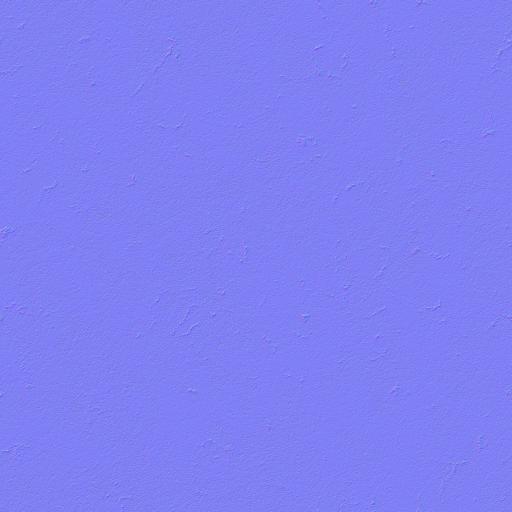
asphalt clean dark flat